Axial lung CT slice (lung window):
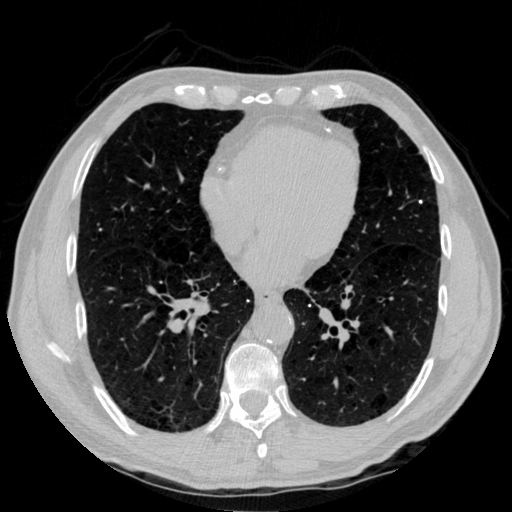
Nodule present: no